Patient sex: F
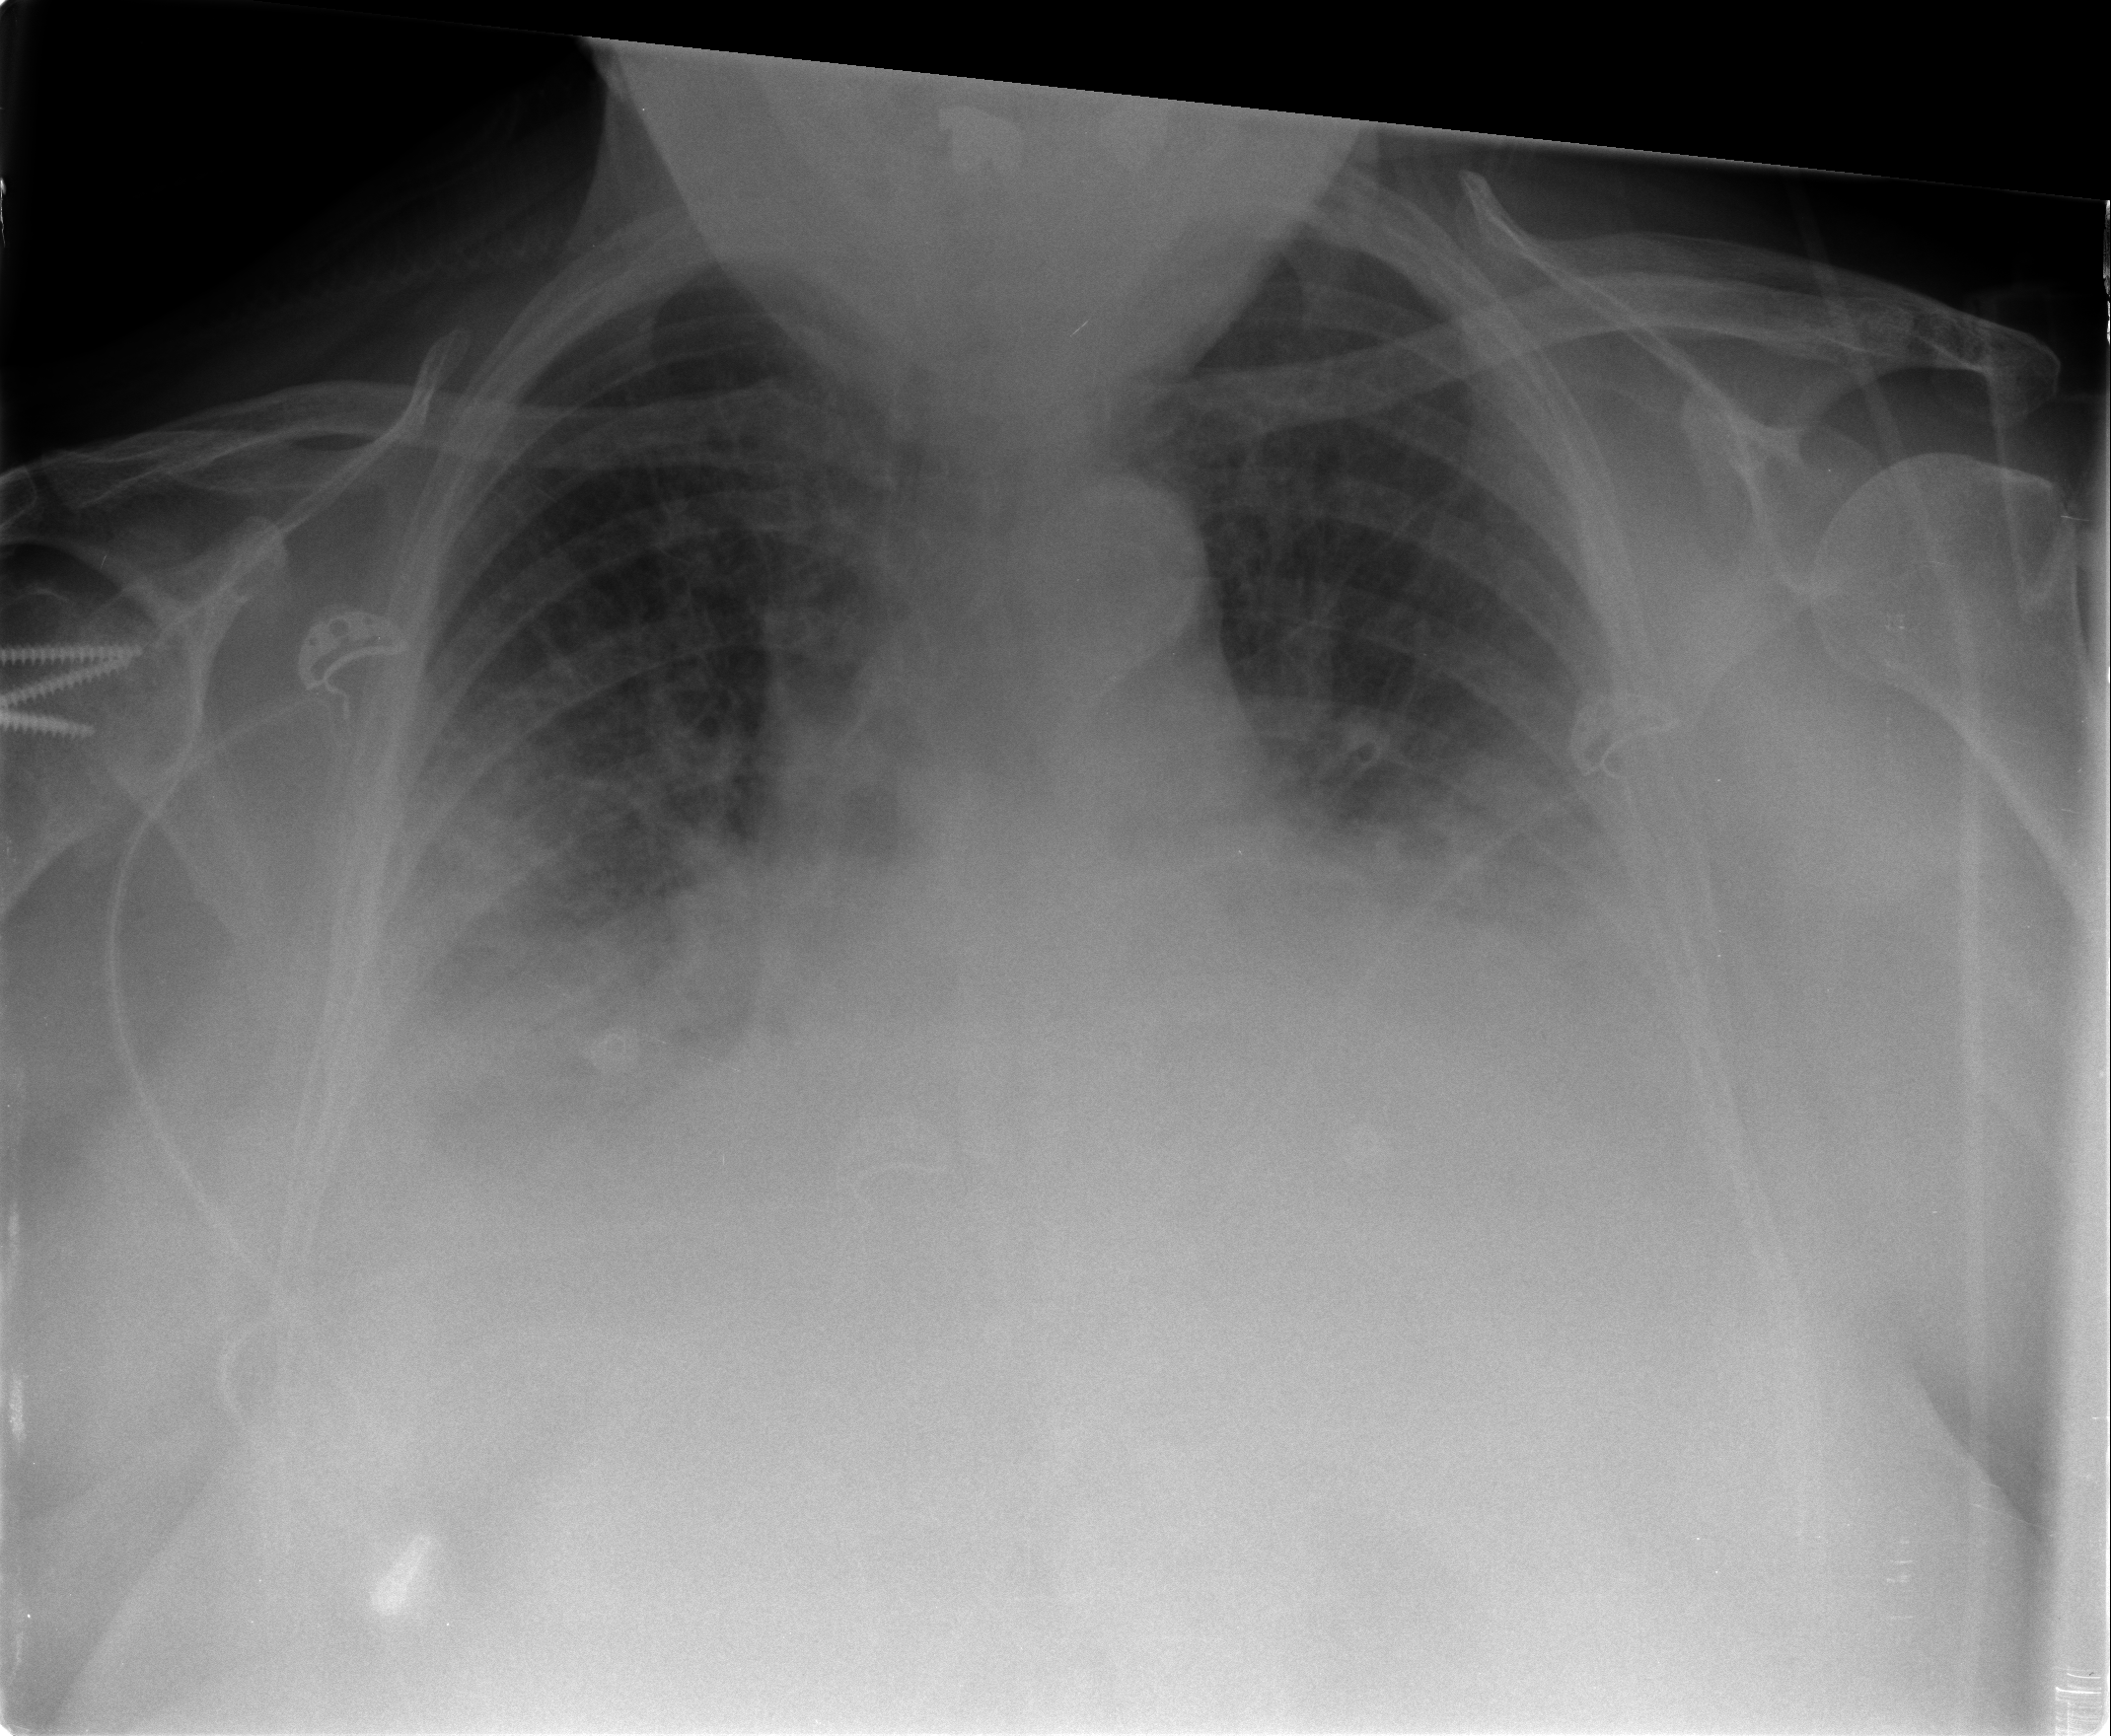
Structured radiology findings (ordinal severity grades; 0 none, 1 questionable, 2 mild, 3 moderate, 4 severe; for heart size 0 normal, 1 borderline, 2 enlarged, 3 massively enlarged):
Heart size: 2
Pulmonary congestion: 2
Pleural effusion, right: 3
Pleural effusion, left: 3
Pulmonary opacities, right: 0
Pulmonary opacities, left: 0
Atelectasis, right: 2
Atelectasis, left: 2